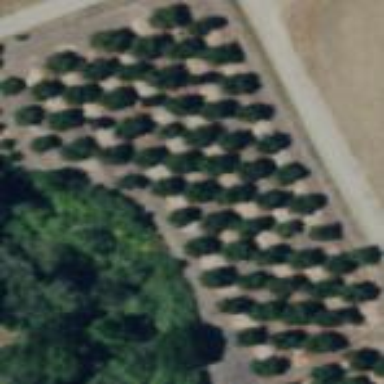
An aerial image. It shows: Orchard.